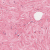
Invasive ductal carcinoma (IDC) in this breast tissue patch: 0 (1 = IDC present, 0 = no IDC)